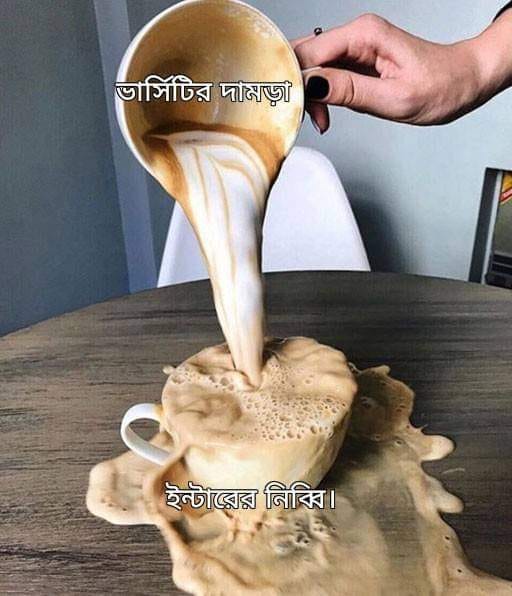
Caption: ভার্সিটির দামড়া     ইন্টারের নিব্বি ।
Label: non-hate